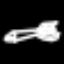
Label: fork